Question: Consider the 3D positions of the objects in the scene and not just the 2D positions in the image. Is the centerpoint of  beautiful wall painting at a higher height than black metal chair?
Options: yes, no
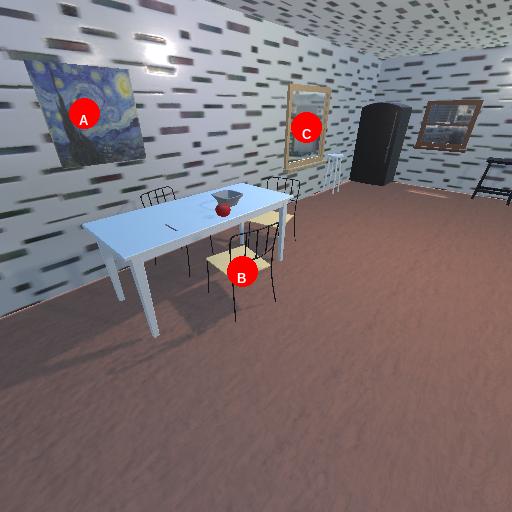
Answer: yes